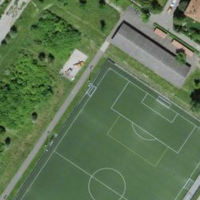
EUNIS habitat code: 53
Species observed at this site:
Cornus sanguinea